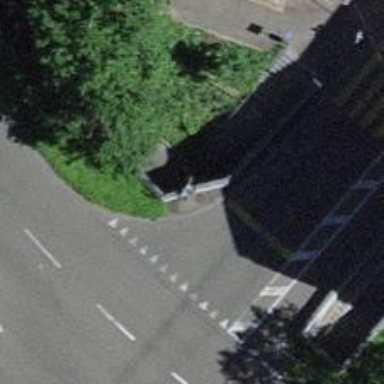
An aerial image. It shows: Footway on asphalt surface passing through tunnel.